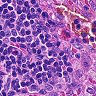
Metastatic tissue present: no